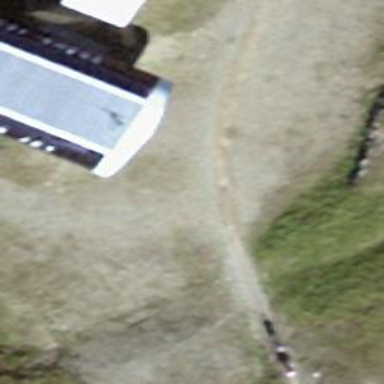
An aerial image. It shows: Downhill ski slope.